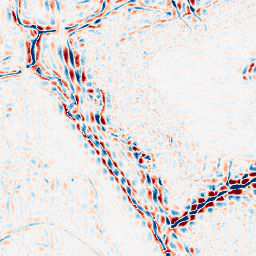
Category: wavelet
Decomposition family: wavelet_biorthogonal
Decomposition parameters: wavelet: bior5.5
level: 3
Upsampling method: regularized
Upsampling parameters: scale: 4
lambda_reg: 0.01
Upsampling scale: 4